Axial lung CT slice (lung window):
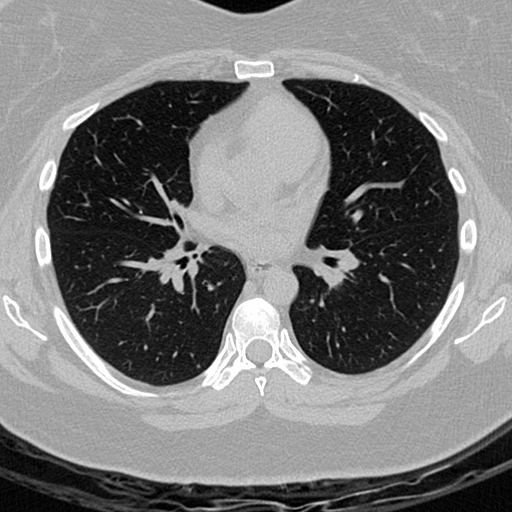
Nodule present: no